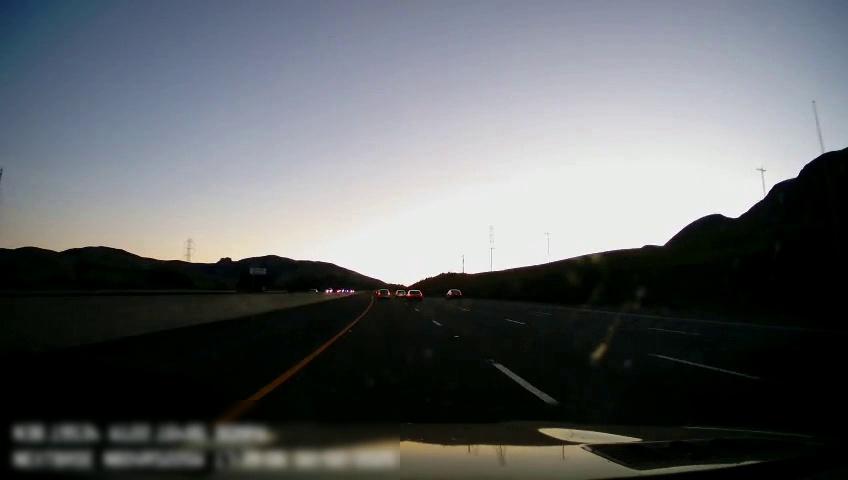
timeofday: Day
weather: Sunny
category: Drivable Space
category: Vehicles | Car
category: Vehicles | Car
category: Vehicles | Car
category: Vehicles | Car
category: Vehicles | Car
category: Lanes | Alternate Lane
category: Lanes | Current Lane
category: Lanes | Current Lane
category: Lanes | Alternate Lane
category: Lanes | Alternate Lane